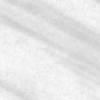
Label: change